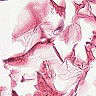
Metastatic tissue present: no